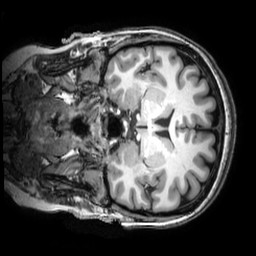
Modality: T1w
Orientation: coronal
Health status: healthy
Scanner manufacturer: philips
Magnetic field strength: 3 T
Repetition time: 0.008103 s
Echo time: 0.003707 s